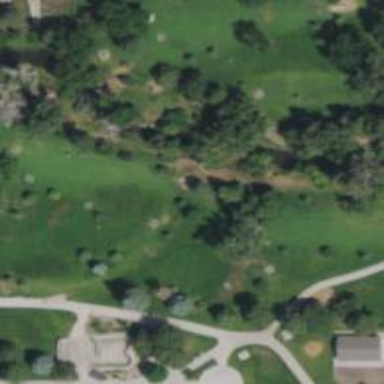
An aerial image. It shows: Disc golf basket.